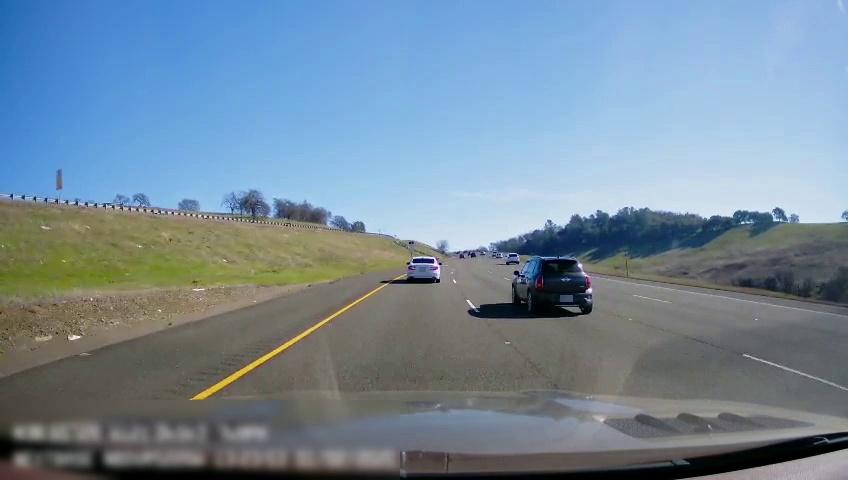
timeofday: Day
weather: Sunny
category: Drivable Space
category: Vehicles | SUV
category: Vehicles | Car
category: Vehicles | SUV
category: Lanes | Current Lane
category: Lanes | Current Lane
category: Lanes | Alternate Lane
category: Lanes | Alternate Lane
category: Lanes | Alternate Lane
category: Traffic | Signs